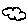
Label: cloud